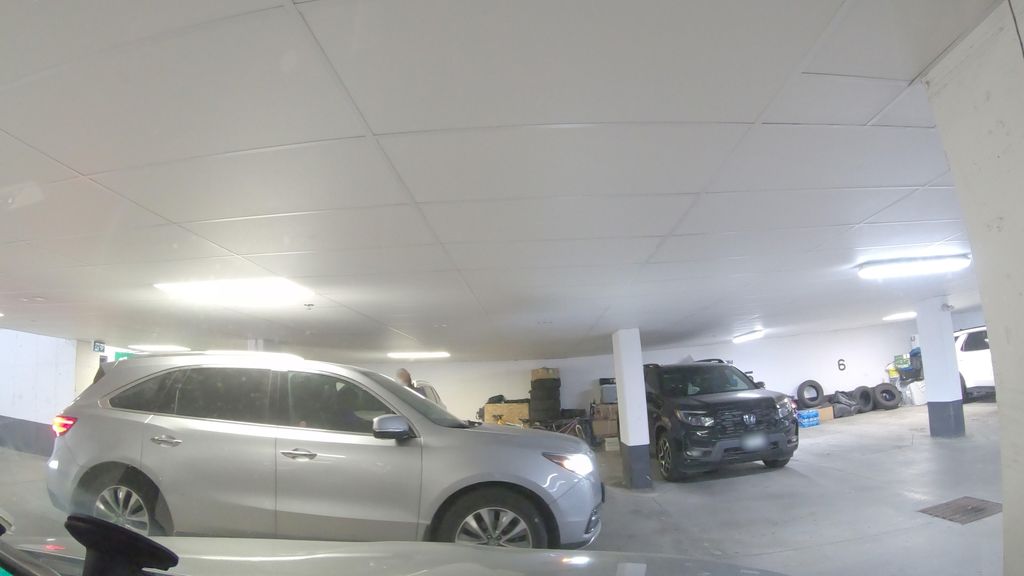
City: toronto